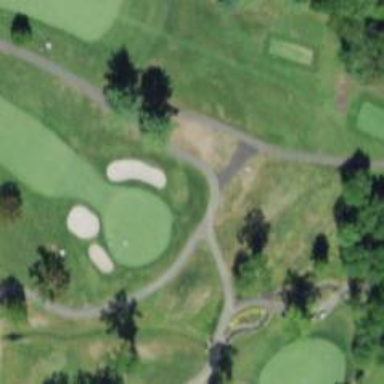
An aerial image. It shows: Path for both road and golf.